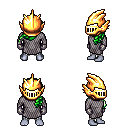
a pixel art fantasy rpg character, male body template, dark elf, purple skin, chain mail, white pants, green left-swept hairstyle, gold helm, metal gloves, four views (front, back, left, right), 2x2 character sprite sheet, small pixel art, hard edges, no anti-aliasing